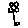
Label: flower